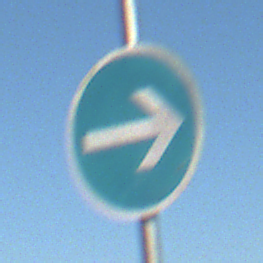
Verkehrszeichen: VorgeschriebeneFahrtrichtungHierRechts
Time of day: MorningAfternoon
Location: Outdoor (Nature)
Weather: Clear
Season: Autumn
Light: Natural